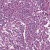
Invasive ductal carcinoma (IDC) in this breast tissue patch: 1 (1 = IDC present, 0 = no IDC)